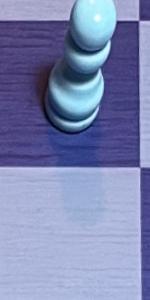
Label: Empty